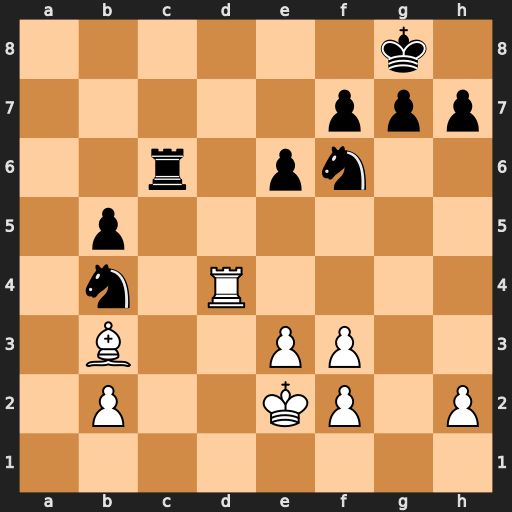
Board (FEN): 6k1/5ppp/2r1pn2/1p6/1n1R4/1B2PP2/1P2KP1P/8
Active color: w
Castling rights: -
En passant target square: -
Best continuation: Rd8+ Ne8 Rxe8#